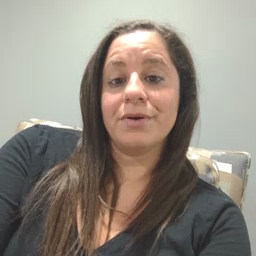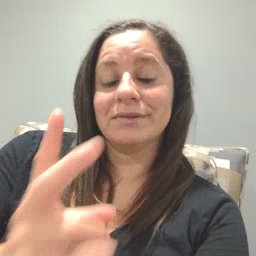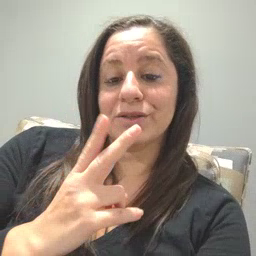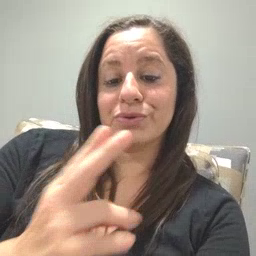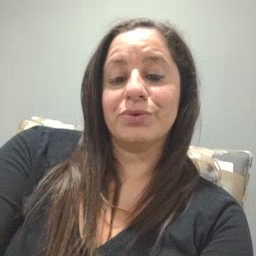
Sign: scissors